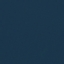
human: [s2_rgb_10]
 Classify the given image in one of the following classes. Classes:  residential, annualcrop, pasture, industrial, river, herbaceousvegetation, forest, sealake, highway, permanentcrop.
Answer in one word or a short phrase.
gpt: SeaLake